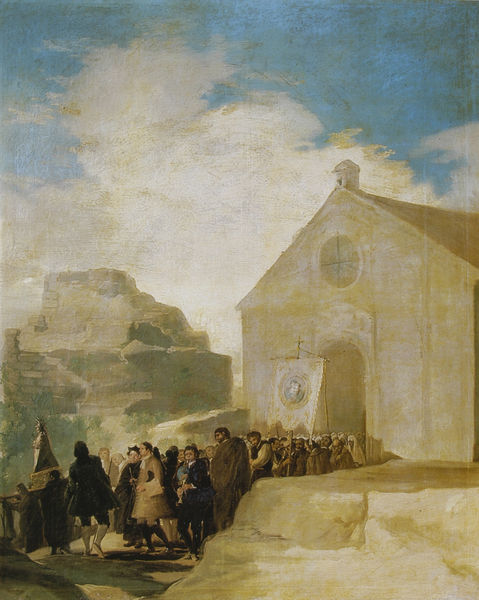
Titel: Village Procession
Künstler: Francisco José Goya Lucientes
Institution: (Privatsammlung)
Schlagwörter: berg, blau, dunkel, felsen, gestein, gruppe, himmel, mann, schatten, weiß, wolken, frauen, gelb, grün, landschaft, menschen, ocker, braun, fenster, frau, grau, hell, licht, männer, schwarz, strasse, tür, dach, gebäude, haus, weg, wolke, beige, leute, rock, halten, stein, steine, bild, öl, erde, gehen, kirche, pfad, sonne, boden, figur, kutte, personen, musiker, rokoko, oval, rund, turm, skulptur, statue, fahnen, fassade, italien, röcke, fahne, flagge, trocken, berge, fels, gebirge, zug, mauer, besucher, rundbogen, romantik, weiber, stufe, stufen, tor, barfuss, eingang, ruine, antike, kreuz, religion, türmchen, stiefel, ölmalerei, sonnig, pfarrer, rosette, christlich, karg, gemeinde, gottesdienst, priester, kapelle, prozession, umzug, kutten, heilige, goethe, maria, madonna, auszug, mutter gottes, träger, bau, festzug, standarte, basilika, heiligenbild, gotteshaus, kiche, pfarrei, pilger, fronleichnam, marienstatue, kirchgänger, kirchgang, wallfahrt, walfahrt, maria himmelfahrt, trauerzug, marienverehrung, kirchenfahne, rck, felseen, marienfigur, prozessieren, przesionsfahne, rockr, strasse]